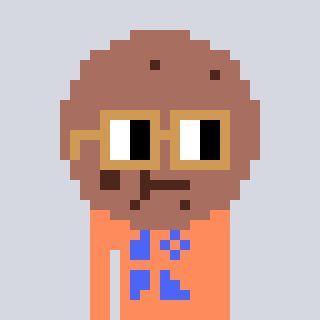
a pixel art character with square brown glasses, a cookie-shaped head and a peachy-colored body on a cool background